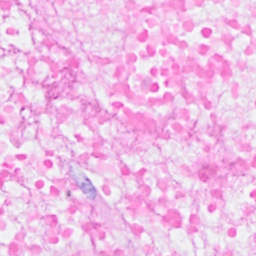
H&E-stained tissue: Breast